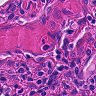
Metastatic tissue present: no